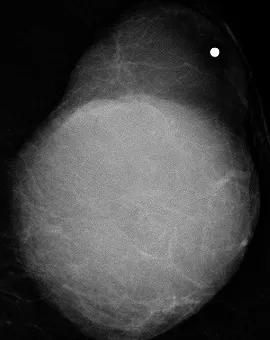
Mediolateral oblique mammogram image of the left breast shows a large dense mass in the upper outer quadrant.
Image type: radiology (x_ray)